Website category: movie
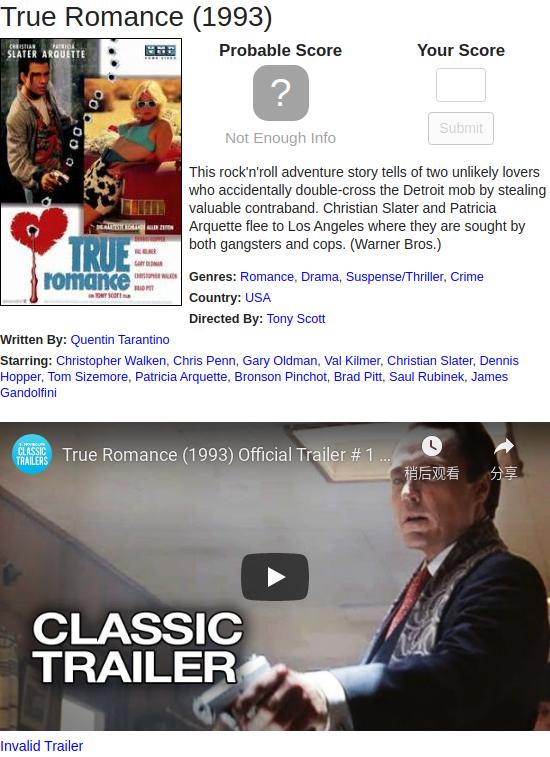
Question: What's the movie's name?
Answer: True Romance

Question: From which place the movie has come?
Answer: USA

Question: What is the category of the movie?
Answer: Romance

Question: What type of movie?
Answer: Romance

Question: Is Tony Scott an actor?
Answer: no

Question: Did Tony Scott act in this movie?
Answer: no

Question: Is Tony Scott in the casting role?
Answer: no

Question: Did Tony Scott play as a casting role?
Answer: no

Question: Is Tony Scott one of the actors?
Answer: no

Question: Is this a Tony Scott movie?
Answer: yes

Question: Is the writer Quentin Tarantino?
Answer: yes

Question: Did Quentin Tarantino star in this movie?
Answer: no

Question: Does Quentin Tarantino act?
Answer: no

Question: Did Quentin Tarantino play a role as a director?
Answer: no

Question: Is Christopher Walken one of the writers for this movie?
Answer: no

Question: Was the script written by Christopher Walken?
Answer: no

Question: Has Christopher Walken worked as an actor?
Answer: yes

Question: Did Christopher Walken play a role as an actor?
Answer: yes

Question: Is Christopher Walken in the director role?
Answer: no

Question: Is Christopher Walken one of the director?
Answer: no

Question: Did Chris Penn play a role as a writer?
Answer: no

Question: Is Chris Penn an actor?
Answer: yes

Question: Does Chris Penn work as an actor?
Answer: yes

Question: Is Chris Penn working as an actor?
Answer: yes

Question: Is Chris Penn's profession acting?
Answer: yes

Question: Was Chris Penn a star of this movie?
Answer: yes

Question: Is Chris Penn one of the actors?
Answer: yes

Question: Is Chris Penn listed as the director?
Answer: no

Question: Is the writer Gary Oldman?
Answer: no

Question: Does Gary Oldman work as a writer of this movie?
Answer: no

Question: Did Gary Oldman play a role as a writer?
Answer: no

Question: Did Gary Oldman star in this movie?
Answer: yes

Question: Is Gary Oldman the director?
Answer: no

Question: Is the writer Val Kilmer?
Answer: no

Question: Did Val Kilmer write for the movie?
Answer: no

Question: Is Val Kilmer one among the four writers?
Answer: no

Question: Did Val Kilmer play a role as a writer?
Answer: no

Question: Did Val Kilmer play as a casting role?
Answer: yes

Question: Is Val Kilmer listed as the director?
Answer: no

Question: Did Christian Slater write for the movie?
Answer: no

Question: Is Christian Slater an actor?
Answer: yes

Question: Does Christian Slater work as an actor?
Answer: yes

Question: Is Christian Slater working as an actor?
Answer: yes

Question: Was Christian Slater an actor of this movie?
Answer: yes

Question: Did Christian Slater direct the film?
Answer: no

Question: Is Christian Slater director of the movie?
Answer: no

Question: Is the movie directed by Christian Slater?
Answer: no

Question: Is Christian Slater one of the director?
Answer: no

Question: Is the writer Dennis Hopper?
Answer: no

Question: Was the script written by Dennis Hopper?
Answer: no

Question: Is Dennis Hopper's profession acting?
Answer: yes

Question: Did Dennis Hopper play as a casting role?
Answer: yes

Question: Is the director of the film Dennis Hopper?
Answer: no

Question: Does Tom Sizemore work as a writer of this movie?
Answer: no

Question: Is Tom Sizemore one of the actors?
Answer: yes

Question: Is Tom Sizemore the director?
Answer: no

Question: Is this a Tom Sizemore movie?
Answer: no

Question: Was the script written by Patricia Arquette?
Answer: no

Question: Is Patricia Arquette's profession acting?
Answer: yes

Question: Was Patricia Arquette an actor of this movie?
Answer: yes

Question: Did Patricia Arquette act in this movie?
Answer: yes

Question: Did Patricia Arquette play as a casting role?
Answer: yes

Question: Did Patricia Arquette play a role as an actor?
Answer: yes

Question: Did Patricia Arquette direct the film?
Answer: no